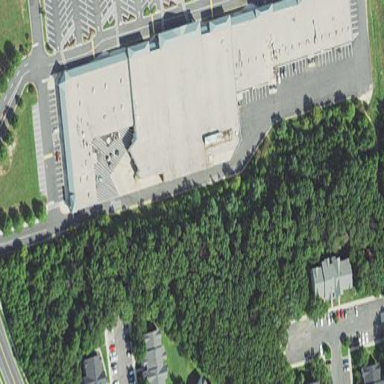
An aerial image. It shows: Retail building.